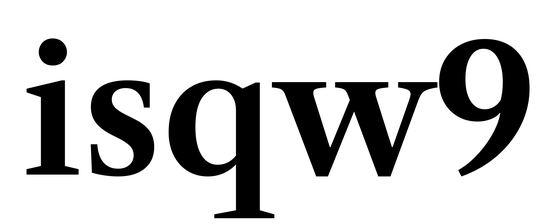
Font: LibreCaslonText_SemiBold